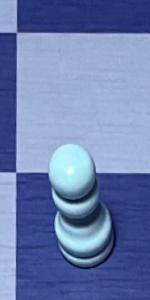
Label: Pawn_White